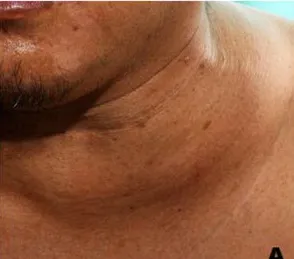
The patient's clinical presentations;neck mass.
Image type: medical_photograph (skin_photograph)